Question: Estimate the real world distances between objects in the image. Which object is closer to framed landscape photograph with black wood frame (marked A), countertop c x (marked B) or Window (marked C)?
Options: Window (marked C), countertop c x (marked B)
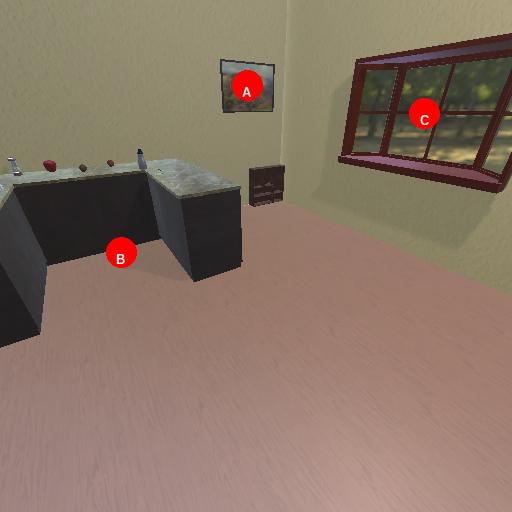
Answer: Window (marked C)